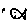
Label: fish